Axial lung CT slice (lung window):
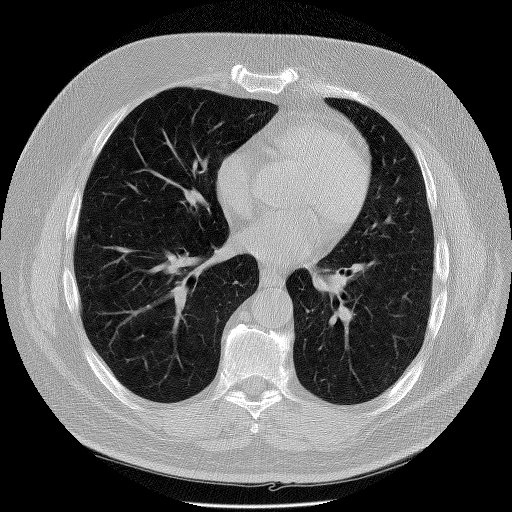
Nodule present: no